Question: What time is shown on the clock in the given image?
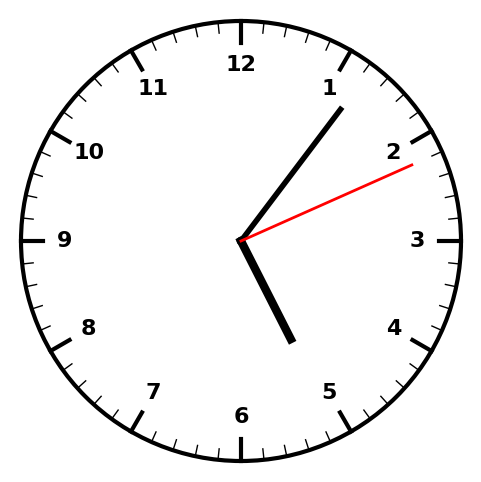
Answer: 05:06:11